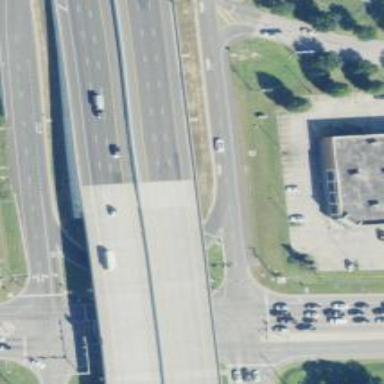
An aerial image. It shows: Bridge for trunk highway with expressway access.